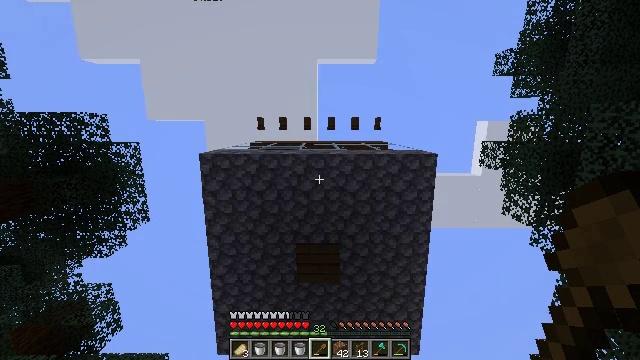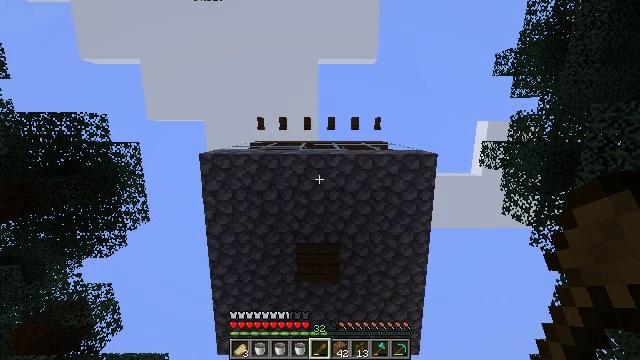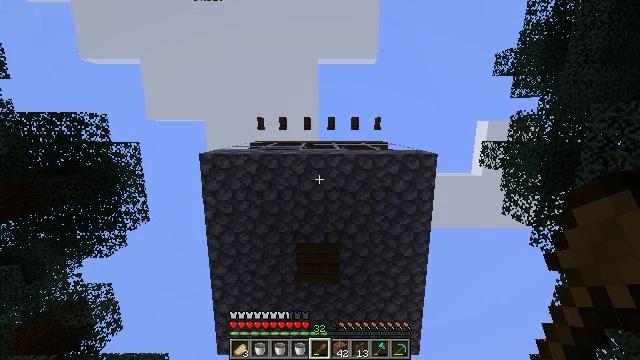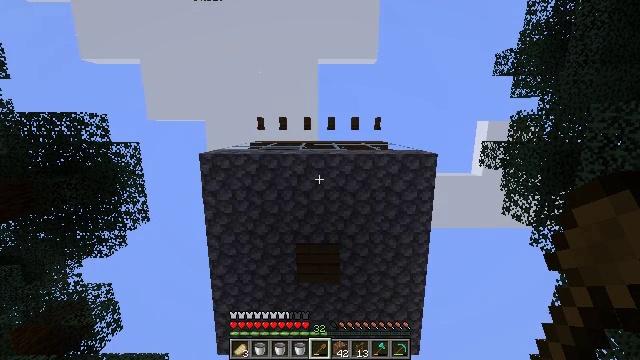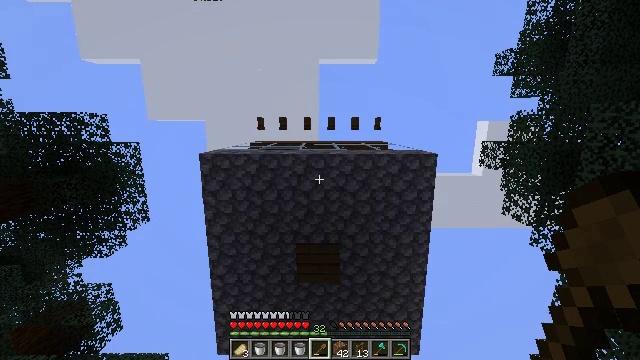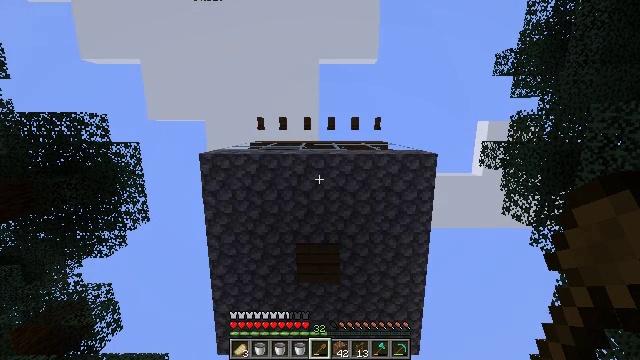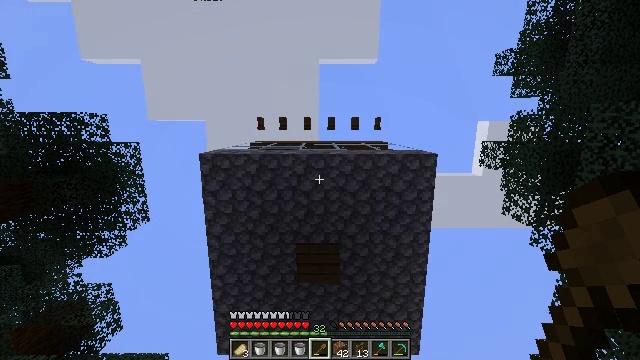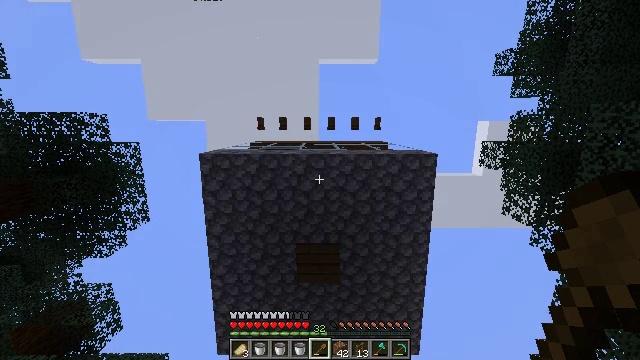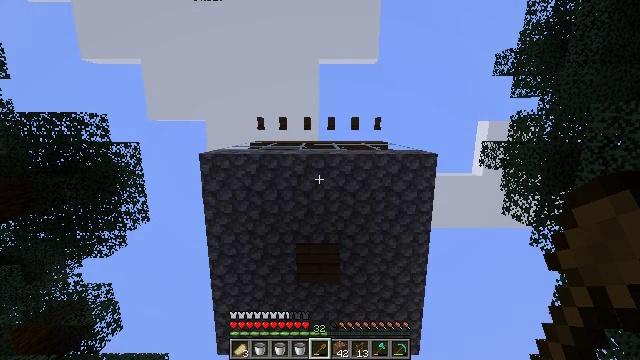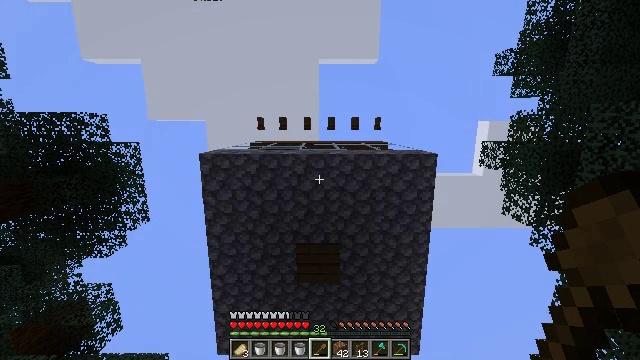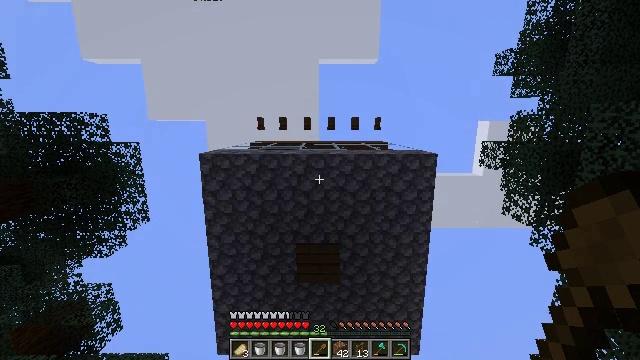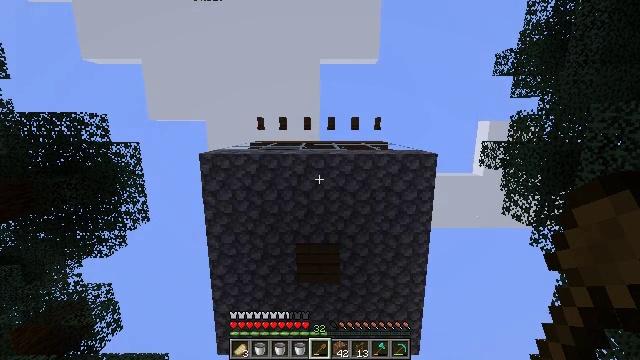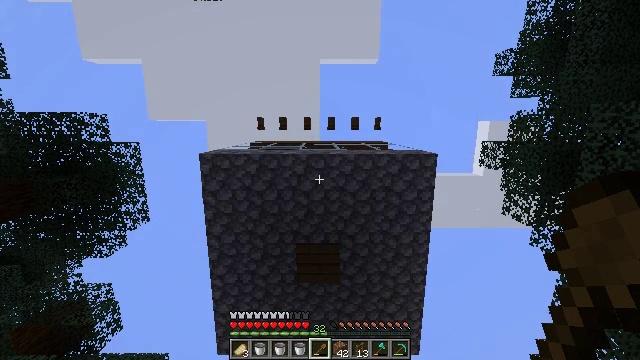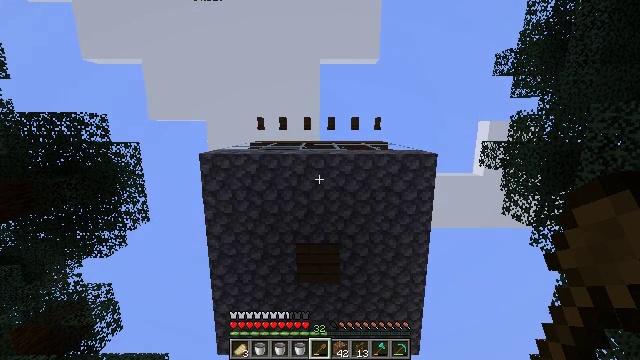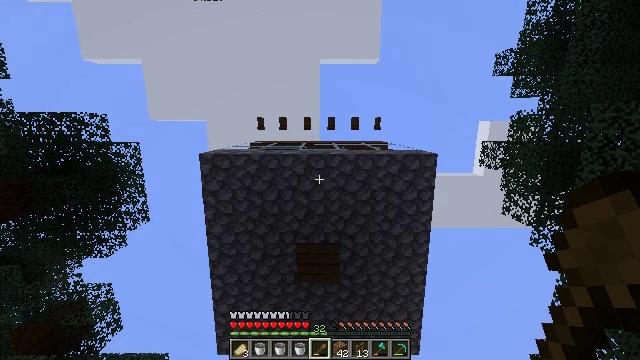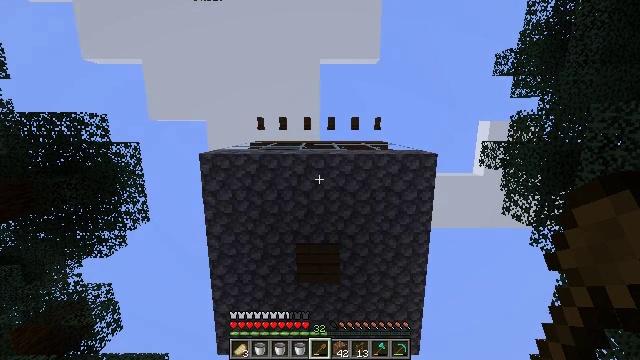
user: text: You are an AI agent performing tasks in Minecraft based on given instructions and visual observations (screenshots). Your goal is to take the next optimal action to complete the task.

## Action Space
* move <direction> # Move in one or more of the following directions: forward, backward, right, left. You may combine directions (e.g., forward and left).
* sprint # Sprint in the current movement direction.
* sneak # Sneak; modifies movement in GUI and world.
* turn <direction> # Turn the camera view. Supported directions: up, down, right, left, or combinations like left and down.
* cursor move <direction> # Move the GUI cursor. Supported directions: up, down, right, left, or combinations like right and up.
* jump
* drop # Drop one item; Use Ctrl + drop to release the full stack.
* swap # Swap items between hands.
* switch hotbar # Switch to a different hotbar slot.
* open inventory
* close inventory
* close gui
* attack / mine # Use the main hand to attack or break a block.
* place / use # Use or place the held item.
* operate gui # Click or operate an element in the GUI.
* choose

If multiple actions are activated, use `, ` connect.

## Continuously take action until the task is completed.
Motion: motion action
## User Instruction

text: Break the potato plant to gather potatoes.
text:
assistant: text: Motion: no_op
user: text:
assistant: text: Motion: no_op
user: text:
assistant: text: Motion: no_op
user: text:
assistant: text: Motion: no_op
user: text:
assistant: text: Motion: no_op
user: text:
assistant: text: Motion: no_op
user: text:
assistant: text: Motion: no_op
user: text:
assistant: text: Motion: no_op
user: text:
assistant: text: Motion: no_op
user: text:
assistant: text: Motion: no_op
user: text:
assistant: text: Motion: no_op
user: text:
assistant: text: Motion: no_op
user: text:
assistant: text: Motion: no_op
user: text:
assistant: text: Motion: no_op
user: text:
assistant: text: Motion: no_op
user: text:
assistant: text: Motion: no_op
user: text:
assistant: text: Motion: no_op
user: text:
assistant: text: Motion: no_op
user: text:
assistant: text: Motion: no_op
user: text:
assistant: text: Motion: no_op
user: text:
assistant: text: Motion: no_op
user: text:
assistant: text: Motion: no_op
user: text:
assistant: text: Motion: no_op
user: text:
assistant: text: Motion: no_op
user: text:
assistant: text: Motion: no_op
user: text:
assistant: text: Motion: no_op
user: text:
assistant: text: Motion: no_op
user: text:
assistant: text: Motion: no_op
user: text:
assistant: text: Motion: no_op
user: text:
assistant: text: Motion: no_op